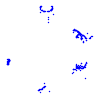
Particle: proton